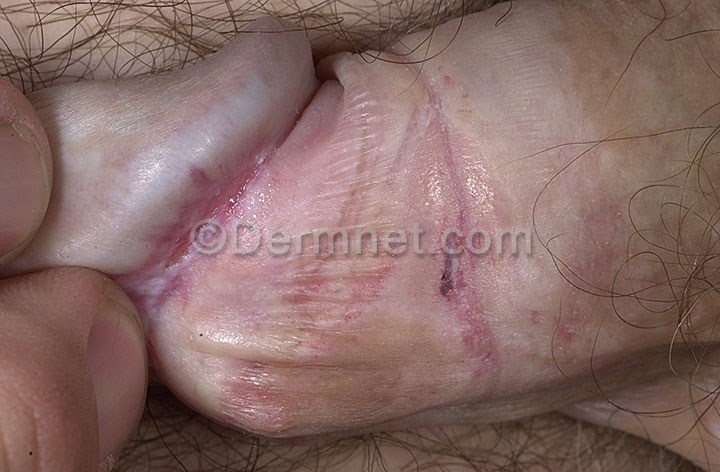
Disease: Psoriasis pictures Lichen Planus and related diseases